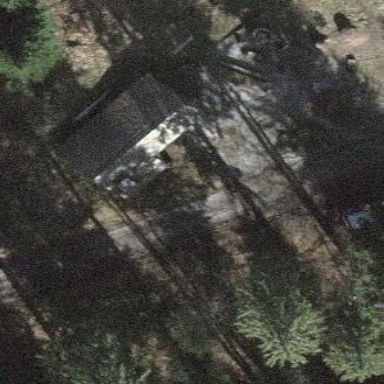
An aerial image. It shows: Wilderness hut in building.